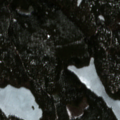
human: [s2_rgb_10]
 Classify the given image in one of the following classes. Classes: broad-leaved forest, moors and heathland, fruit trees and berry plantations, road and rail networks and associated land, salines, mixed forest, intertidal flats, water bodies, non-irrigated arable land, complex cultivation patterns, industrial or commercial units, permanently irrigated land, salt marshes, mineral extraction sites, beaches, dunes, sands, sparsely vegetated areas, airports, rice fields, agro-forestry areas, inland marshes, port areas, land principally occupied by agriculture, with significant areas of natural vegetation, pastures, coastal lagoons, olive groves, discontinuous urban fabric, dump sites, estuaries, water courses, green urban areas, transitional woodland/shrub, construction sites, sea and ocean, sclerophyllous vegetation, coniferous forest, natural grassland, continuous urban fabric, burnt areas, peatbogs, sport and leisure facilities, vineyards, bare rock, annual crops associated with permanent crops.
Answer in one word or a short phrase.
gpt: coniferous forest, water bodies